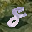
Label: 8